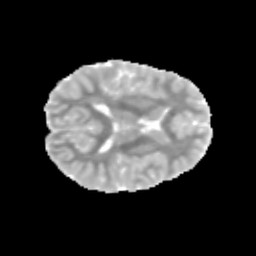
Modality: MD
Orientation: axial
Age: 11
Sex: male
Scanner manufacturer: siemens
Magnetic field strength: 3 T
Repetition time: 3.8 s
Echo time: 0.07 s